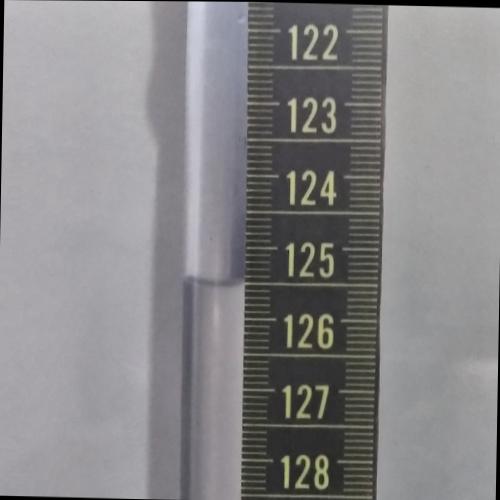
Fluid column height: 125.5 cm